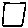
Label: square